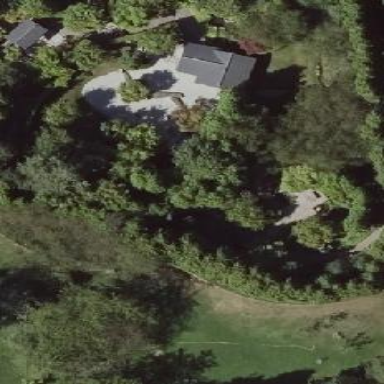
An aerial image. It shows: Garden enclosed by hedge.